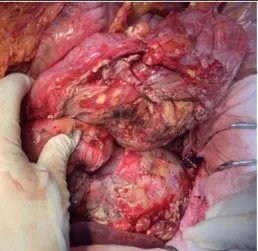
The operative findings of the reported case. And peripancreatic fat necrosis caused by necrotizing pancreatitis.
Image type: medical_photograph (other_medical_photograph)